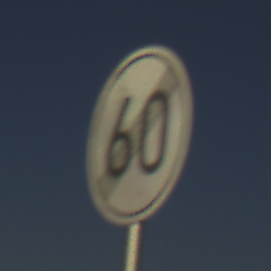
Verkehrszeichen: EndeGeschwindigkeit60
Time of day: SunriseSunset
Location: Outdoor (Nature)
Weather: Clear
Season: NotSpecified
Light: Natural